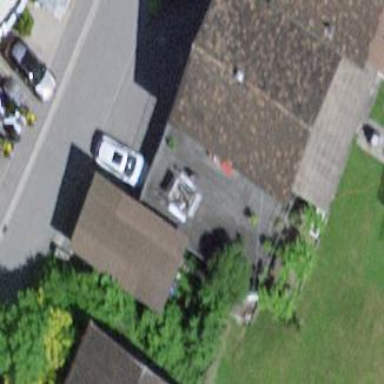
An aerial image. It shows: Garage.